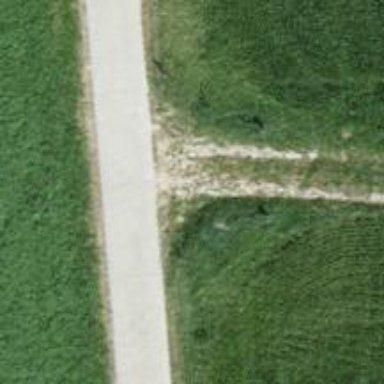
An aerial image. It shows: Concrete track with grade 1 tracktype.